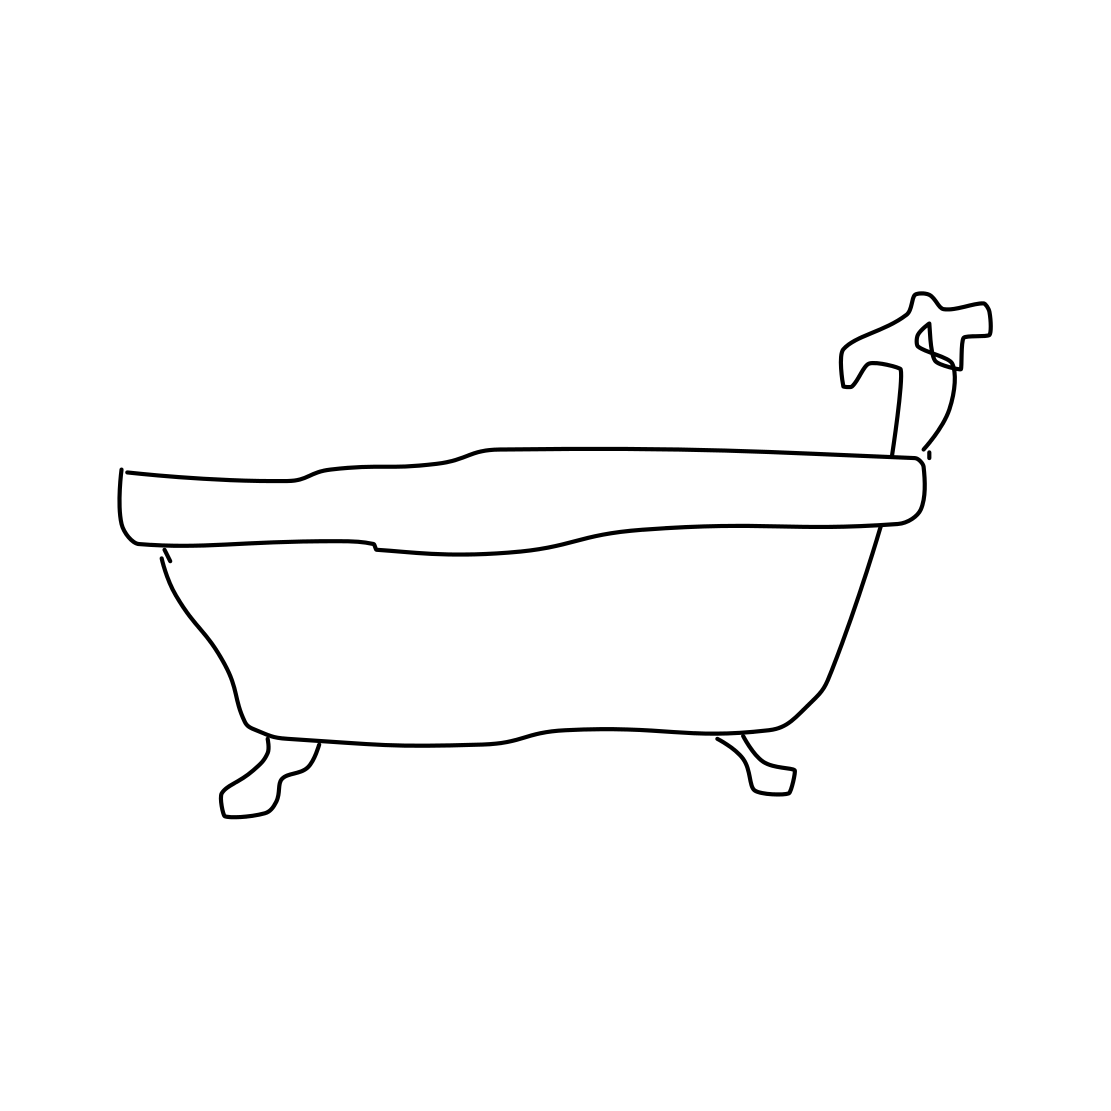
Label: bathtub